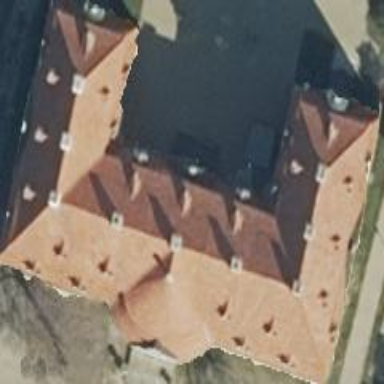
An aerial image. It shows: Historic stately castle building.